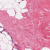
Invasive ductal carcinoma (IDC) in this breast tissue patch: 0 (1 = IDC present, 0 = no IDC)